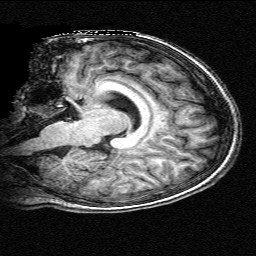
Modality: T1w
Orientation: sagittal
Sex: female
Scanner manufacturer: siemens
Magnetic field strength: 3 T
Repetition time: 2.3 s
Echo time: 0.00336 s